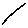
Label: line